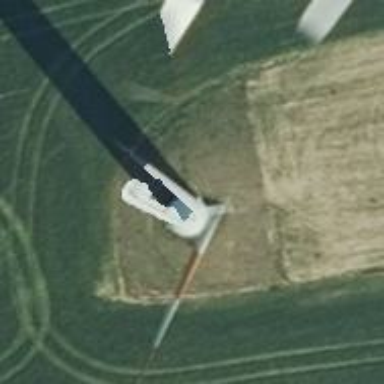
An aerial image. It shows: Wind power generator.